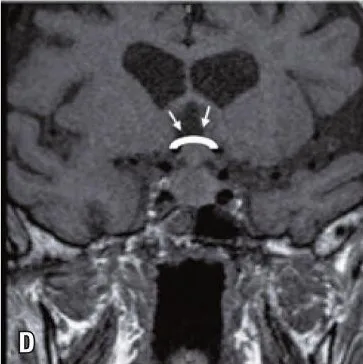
Pituitary magnetic resonance images. Precontrast coronal T1WI magnetic resonance imaging showing pituitary mass with suprasellar extension (thick white arrows), invasion of the right cavernous sinus (curved white arrow), and optic chiasm compression (short white arrows).
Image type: radiology (mri)